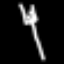
Label: fork